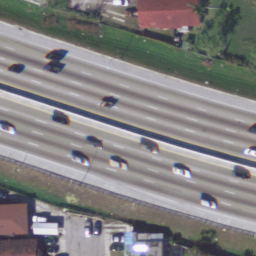
Label: freeway